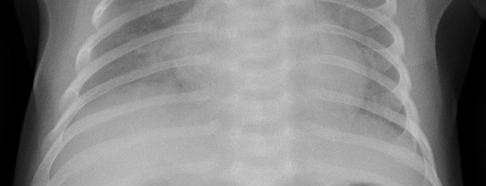
Diagnosis: PNEUMONIA